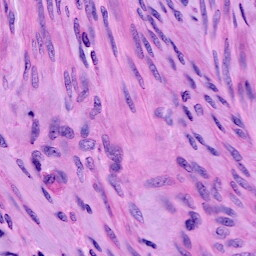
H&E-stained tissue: Cervix